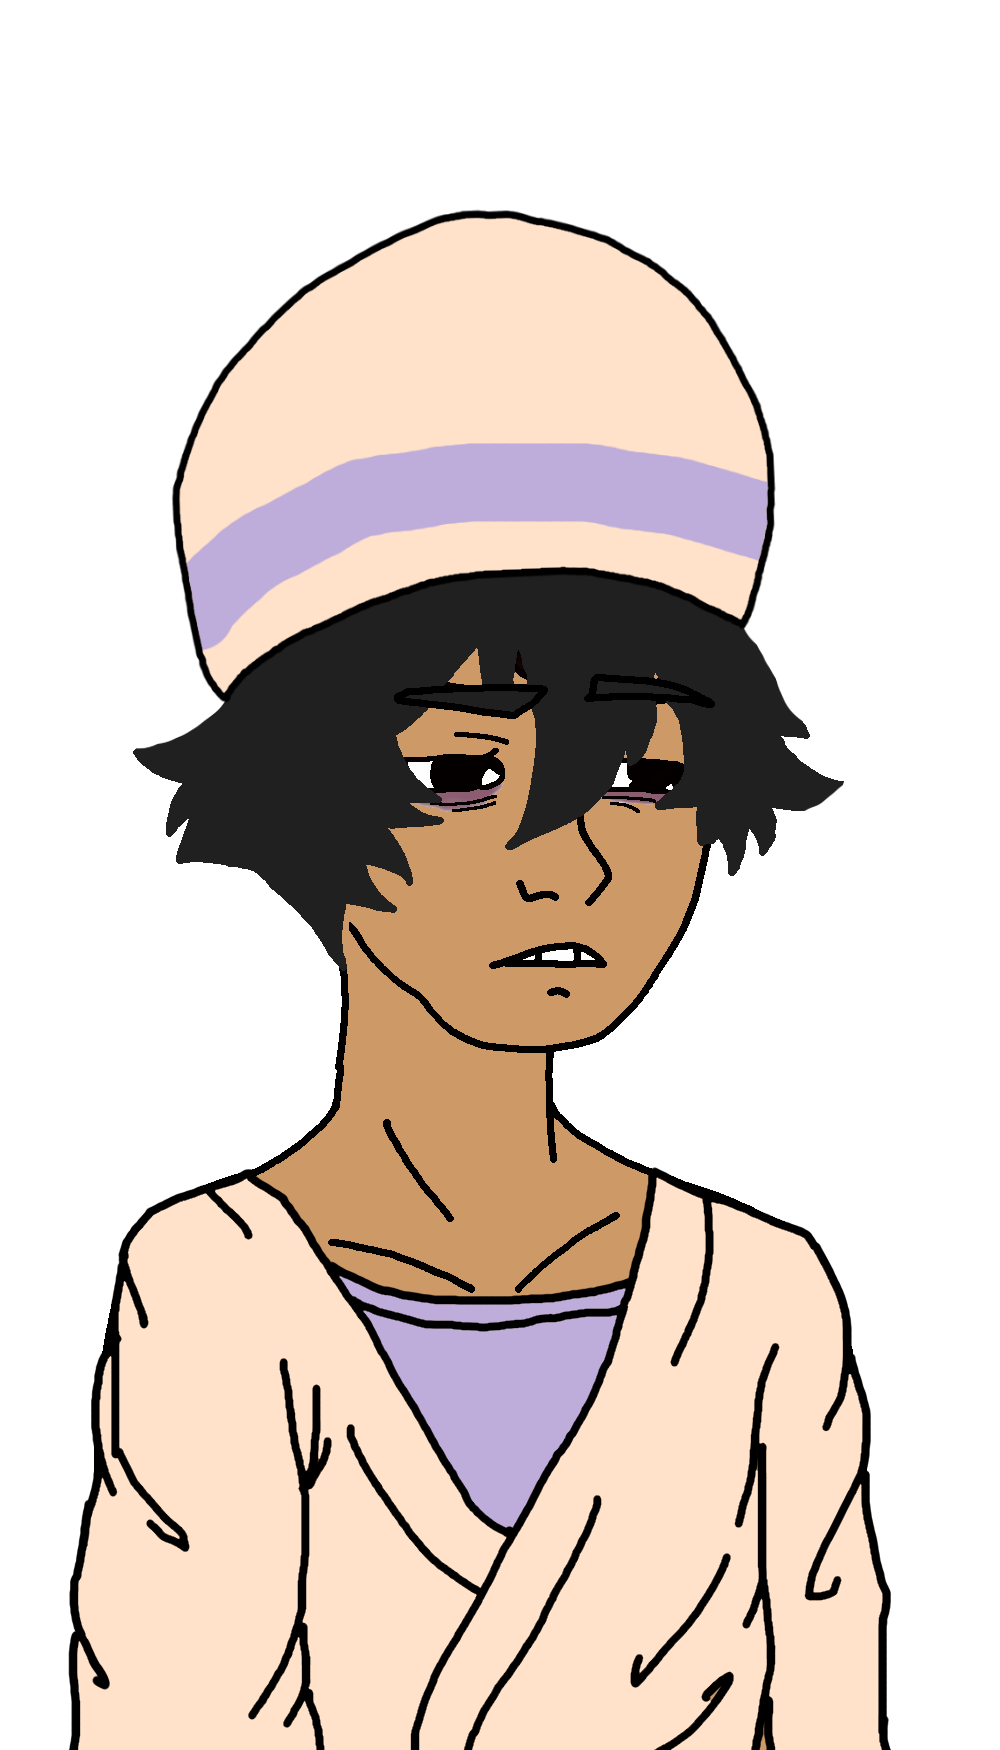
Label: 5_Twinkjak